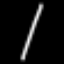
Label: bed